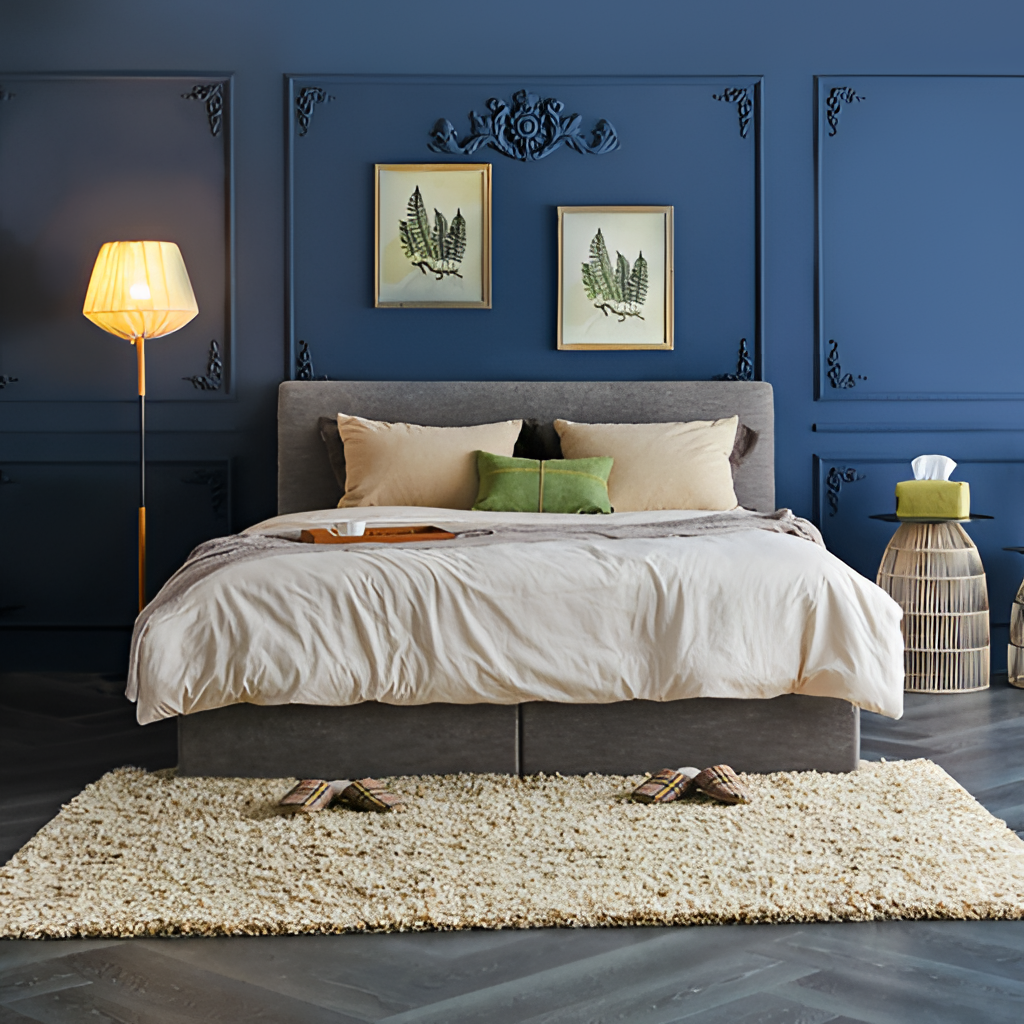
gray fabric bed, bedroom, paint wallpaper, with solid pattern, contemporary, gray wood flooring, with herringbone pattern